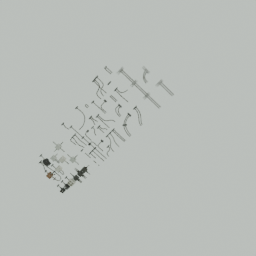
Label: electronics